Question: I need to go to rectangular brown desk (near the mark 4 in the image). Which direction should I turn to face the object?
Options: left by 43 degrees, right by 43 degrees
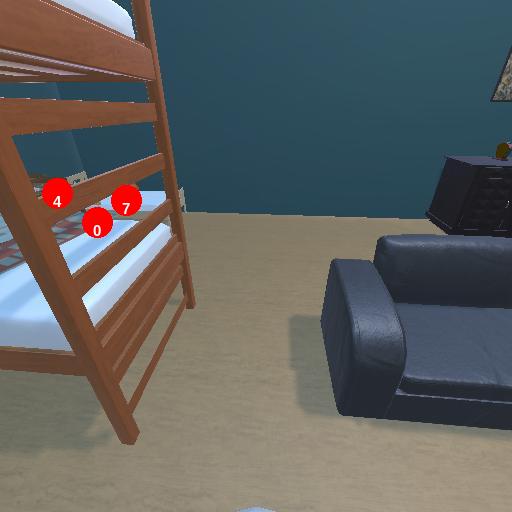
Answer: left by 43 degrees